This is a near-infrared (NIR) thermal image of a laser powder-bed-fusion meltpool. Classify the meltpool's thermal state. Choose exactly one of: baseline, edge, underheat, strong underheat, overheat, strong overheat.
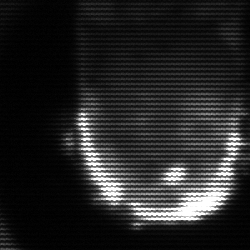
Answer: baseline